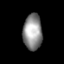
Tissue: lung
Cell type: Endothelial cells
Senescence score: 0.5469
Nuclear area (px): 671
Mean DAPI intensity: 143.235